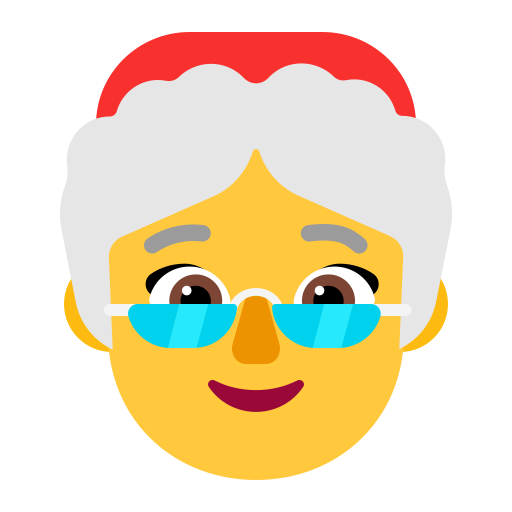
mrs claus flat default